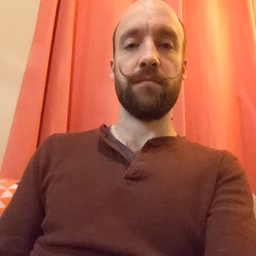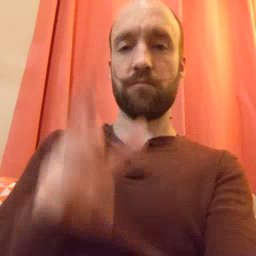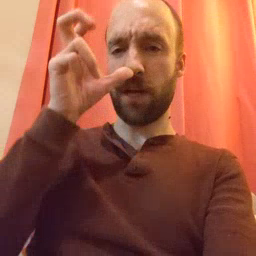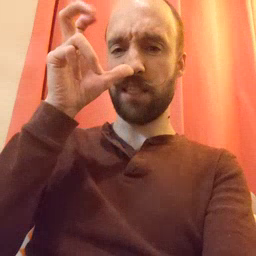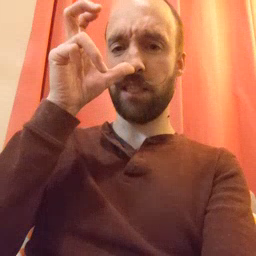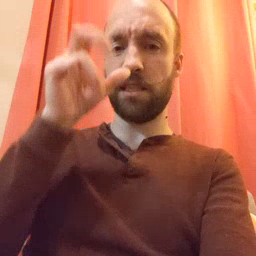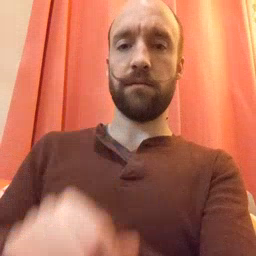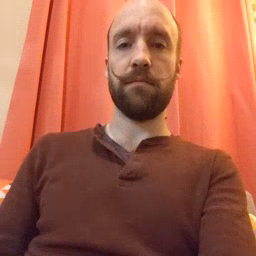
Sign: bug